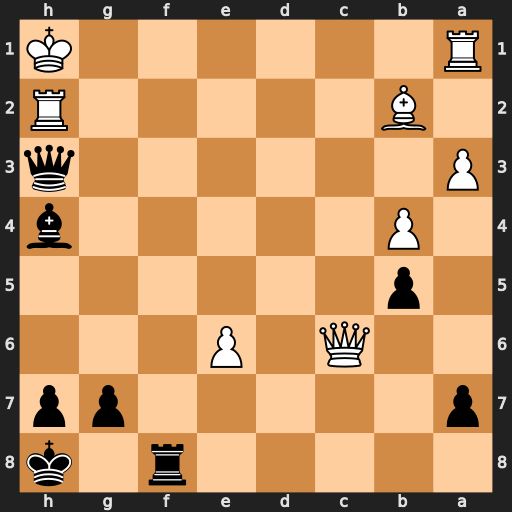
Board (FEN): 5r1k/p5pp/2Q1P3/1p6/1P5b/P6q/1B5R/R6K
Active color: b
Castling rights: -
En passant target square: -
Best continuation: Rf1+ Rxf1 Qxf1#